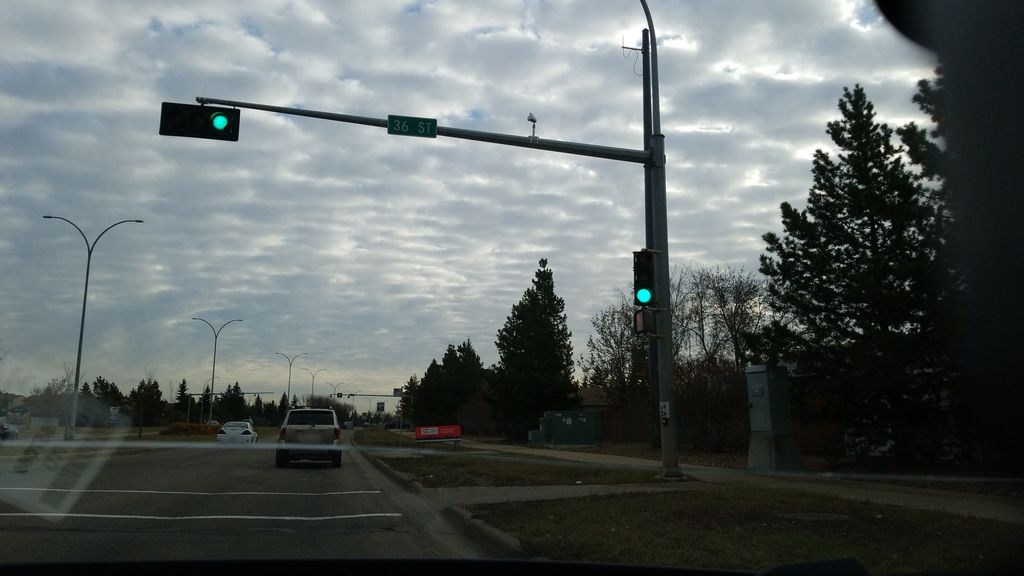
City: edmonton